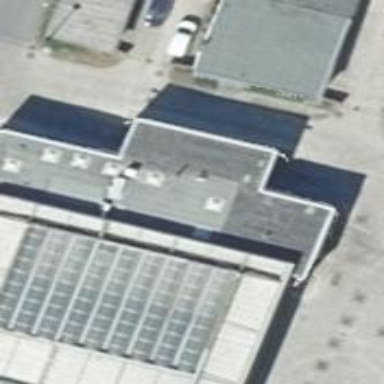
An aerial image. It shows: Car wash facility.